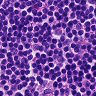
Metastatic tissue present: no